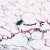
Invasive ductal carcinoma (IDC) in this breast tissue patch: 0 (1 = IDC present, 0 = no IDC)